RGB frame:
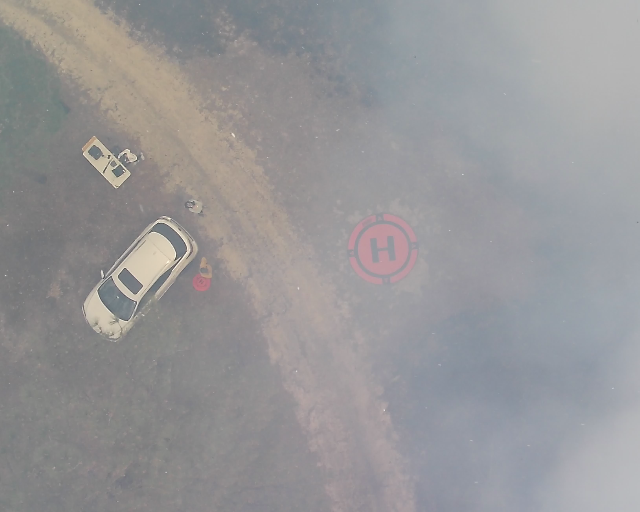
Thermal frame:
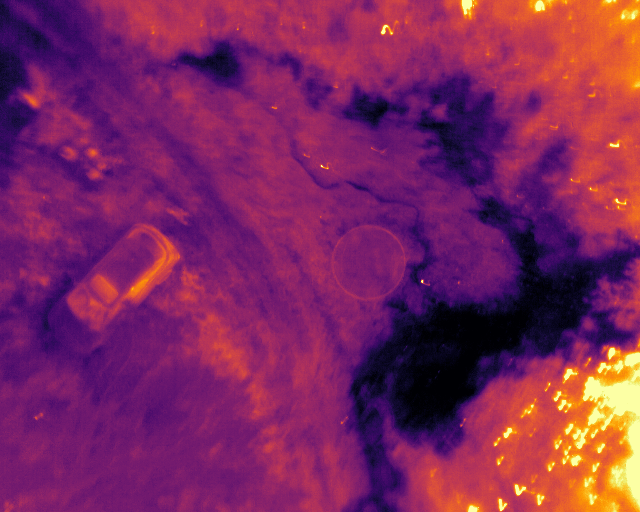
Captured: 2026-02-26 03:05:06
Pixels at or above 80 °C: 19 (fraction of frame: 5.79833984375e-05)